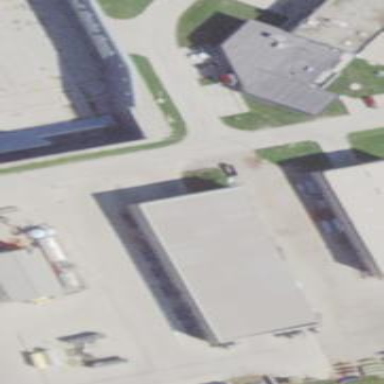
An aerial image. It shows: Commercial building.